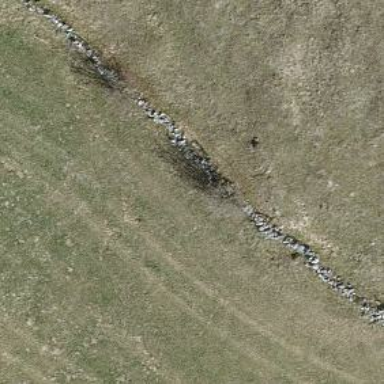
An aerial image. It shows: Wall made of dry stone.